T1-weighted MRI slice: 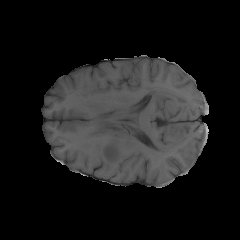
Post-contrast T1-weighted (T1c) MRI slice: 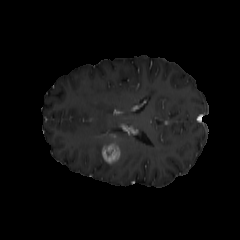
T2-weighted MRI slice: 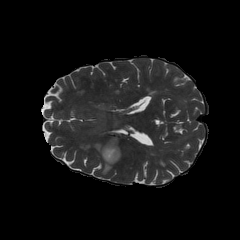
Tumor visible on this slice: yes